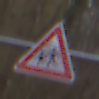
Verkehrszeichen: KinderRechts
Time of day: MorningAfternoon
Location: Outdoor (Nature)
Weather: Overcast
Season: Autumn
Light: Natural